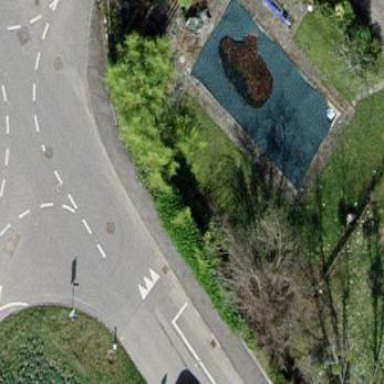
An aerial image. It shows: Swimming pool located in leisure land.